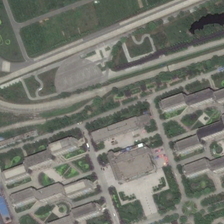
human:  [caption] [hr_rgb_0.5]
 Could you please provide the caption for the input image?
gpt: many buildings and green trees are in a school .

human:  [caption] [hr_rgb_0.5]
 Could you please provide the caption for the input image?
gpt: northwest of the school to a large forest, the south has several wetlands and teaching buildings .

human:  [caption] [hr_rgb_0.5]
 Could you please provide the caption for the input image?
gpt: a building is in front of the central square, surrounded by dark green trees .

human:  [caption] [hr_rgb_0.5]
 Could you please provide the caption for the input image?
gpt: many buildings and green trees are in a school .

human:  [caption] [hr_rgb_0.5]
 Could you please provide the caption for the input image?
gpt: a building is in front of the central square, surrounded by dark green trees .